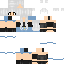
A female skeleton skin with pale skin, wearing blonde helmet dressed in a blue robe top and black pants, featuring a closed mouth.